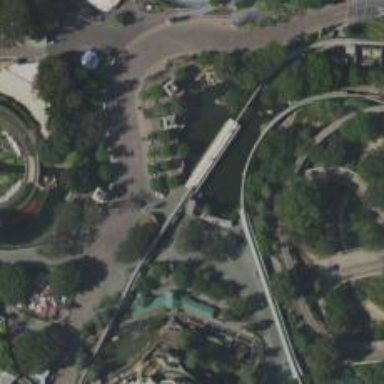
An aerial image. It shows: Monorail bridge over railway.